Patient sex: M
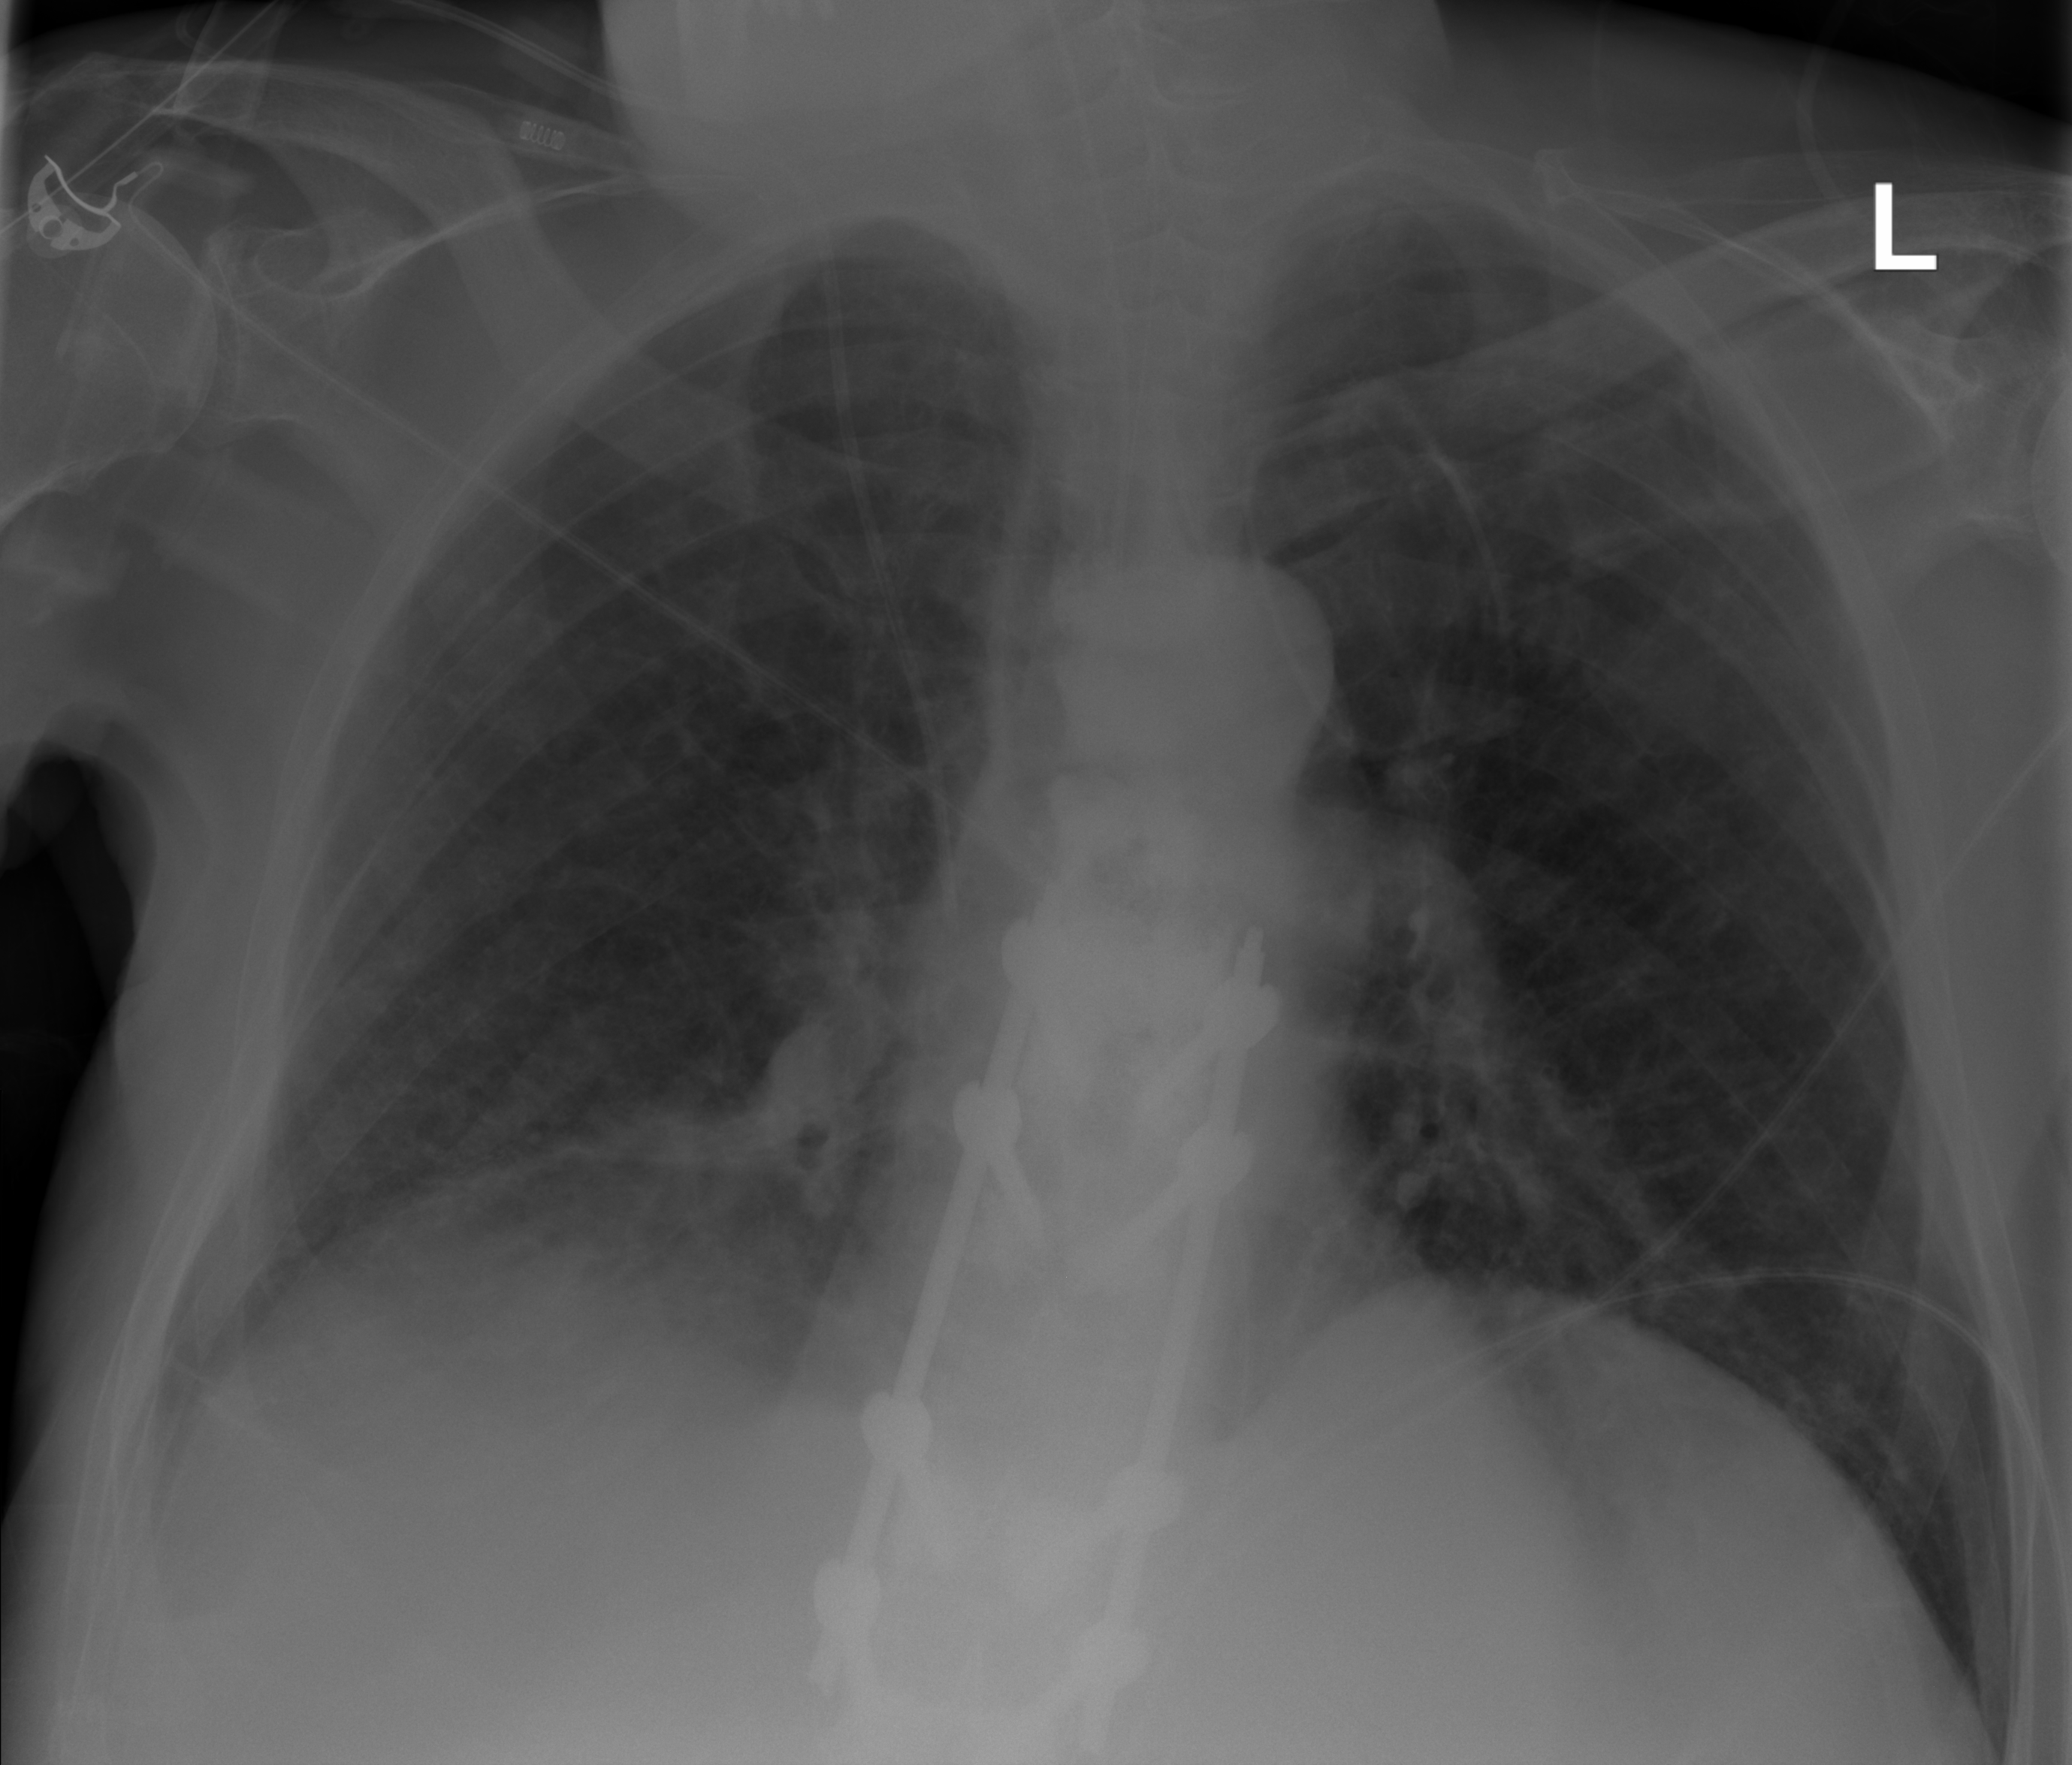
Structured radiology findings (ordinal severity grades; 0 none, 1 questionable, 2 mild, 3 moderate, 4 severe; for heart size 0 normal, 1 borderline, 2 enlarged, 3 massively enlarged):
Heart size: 0
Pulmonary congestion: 0
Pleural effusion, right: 0
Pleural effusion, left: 0
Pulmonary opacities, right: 3
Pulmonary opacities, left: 0
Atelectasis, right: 0
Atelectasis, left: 0